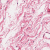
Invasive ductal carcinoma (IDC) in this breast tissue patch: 0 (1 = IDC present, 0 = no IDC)